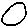
Label: circle